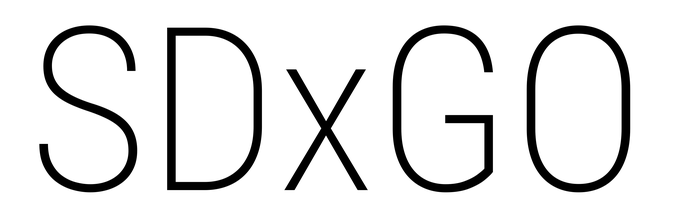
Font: Roboto_Condensed_ExtraLight